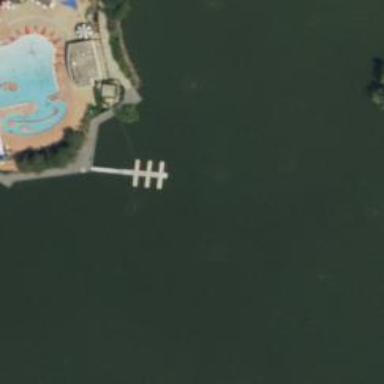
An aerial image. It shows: Man-made pier.